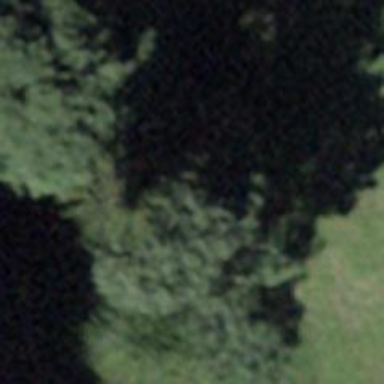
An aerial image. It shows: Row of needle-leaved trees.